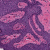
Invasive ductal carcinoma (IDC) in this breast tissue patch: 0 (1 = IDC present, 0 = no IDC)